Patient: sex F, age 51
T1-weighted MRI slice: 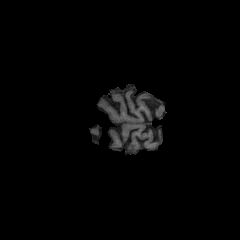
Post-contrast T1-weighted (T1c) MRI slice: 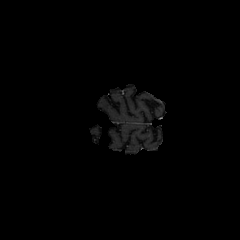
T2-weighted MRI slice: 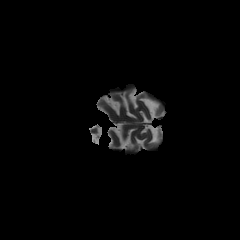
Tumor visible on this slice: no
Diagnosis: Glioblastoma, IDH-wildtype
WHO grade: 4